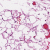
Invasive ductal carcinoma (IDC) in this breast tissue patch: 0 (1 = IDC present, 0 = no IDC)